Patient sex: F
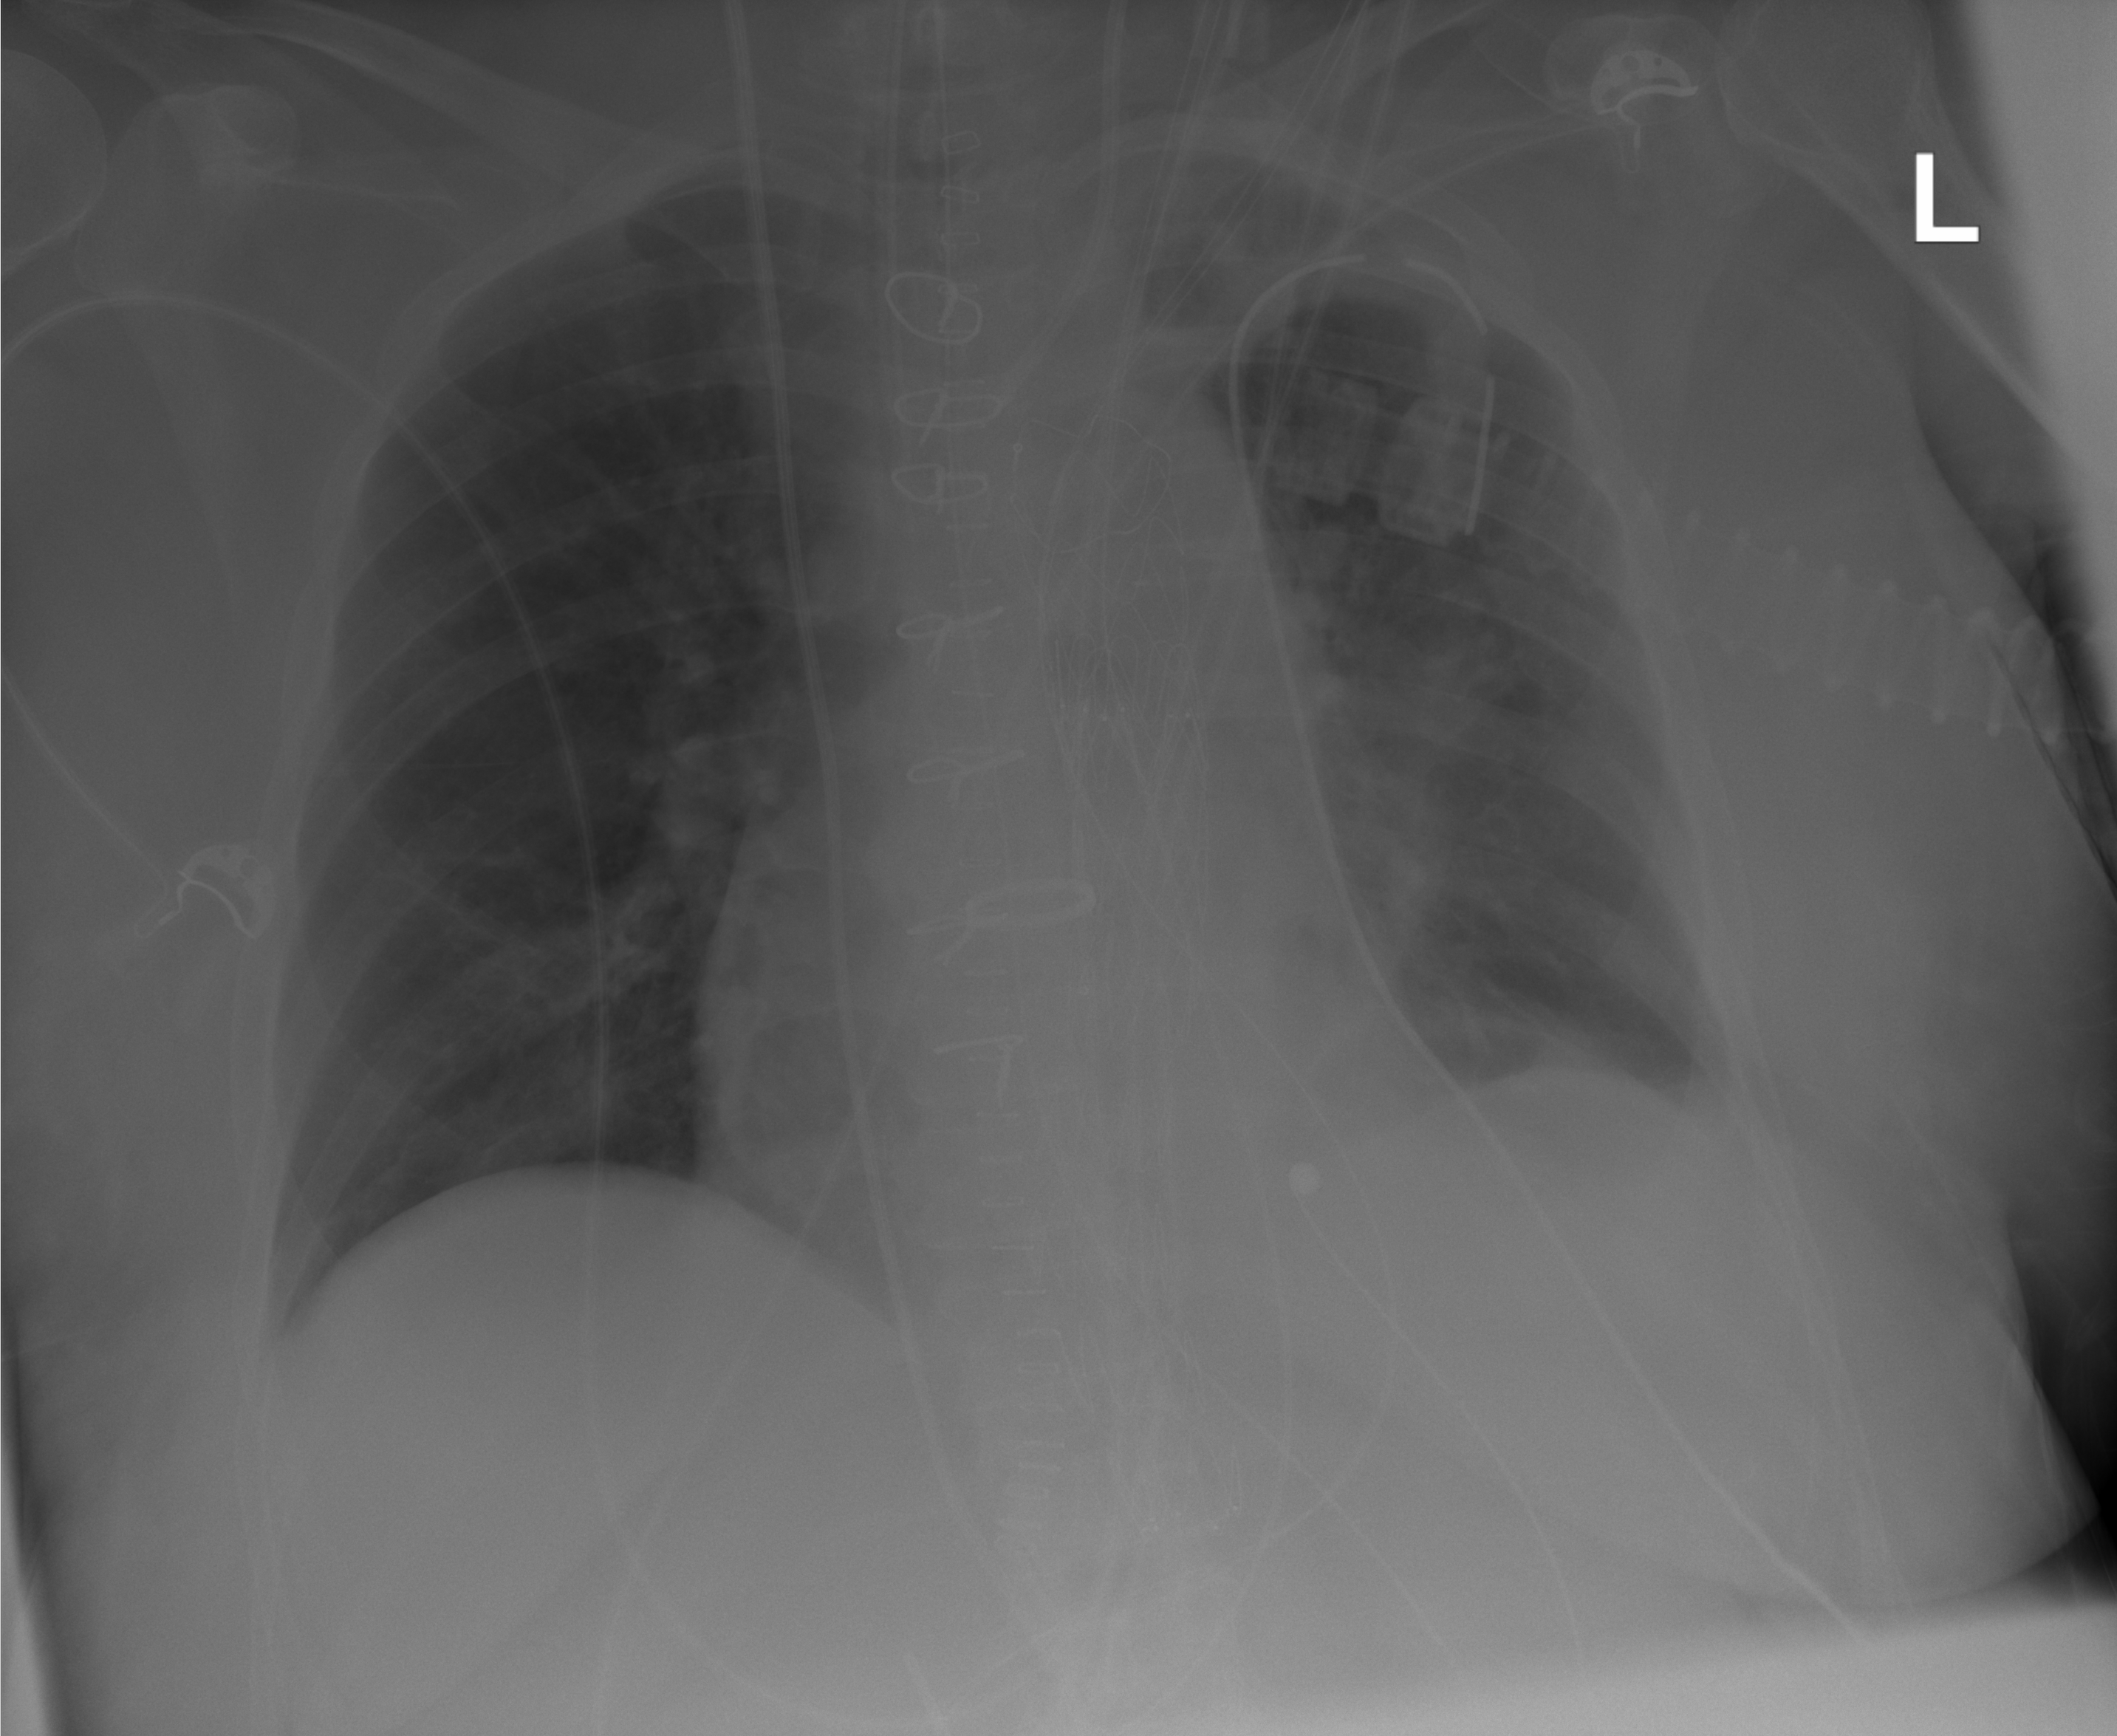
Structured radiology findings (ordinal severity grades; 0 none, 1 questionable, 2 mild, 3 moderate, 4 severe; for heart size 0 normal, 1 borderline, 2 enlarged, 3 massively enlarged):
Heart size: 0
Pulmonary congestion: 1
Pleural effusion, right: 0
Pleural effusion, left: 1
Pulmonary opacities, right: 0
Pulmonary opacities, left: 0
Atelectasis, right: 0
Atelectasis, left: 2